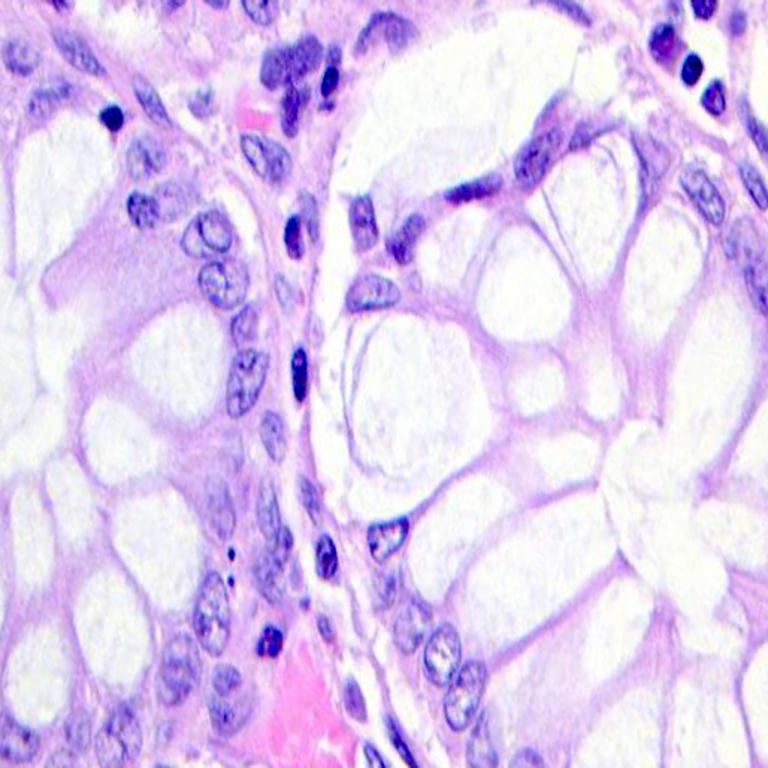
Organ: colon
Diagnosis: benign